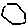
Label: hexagon